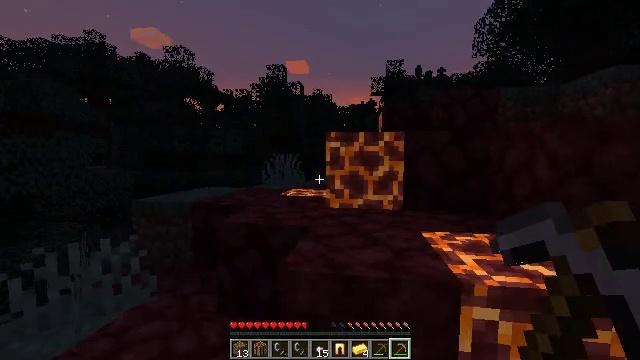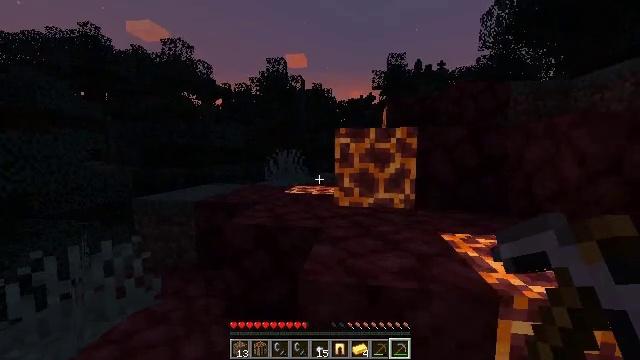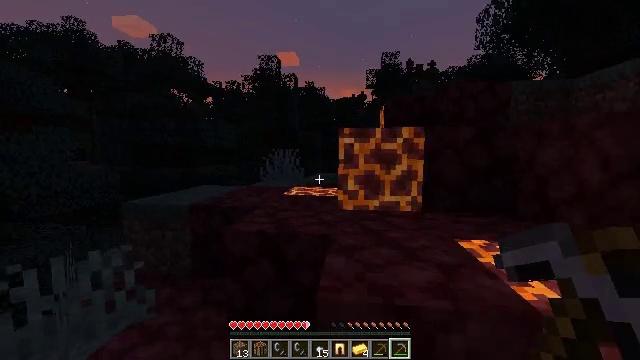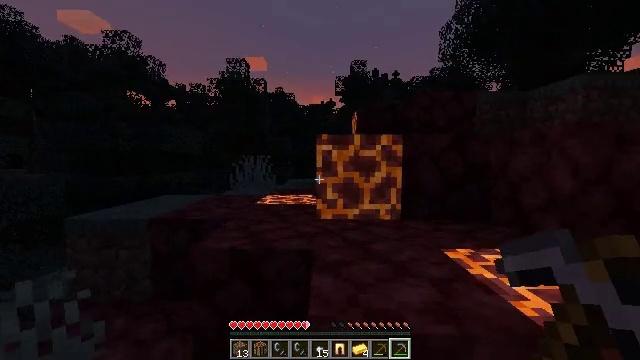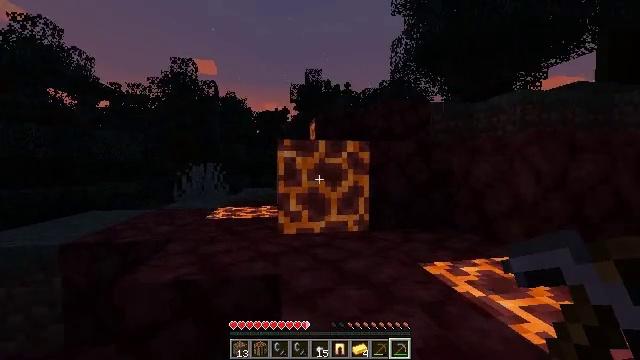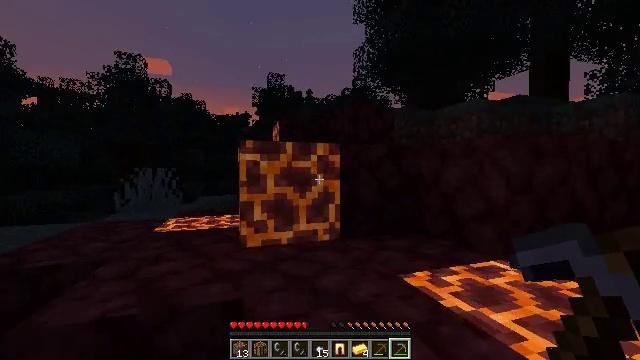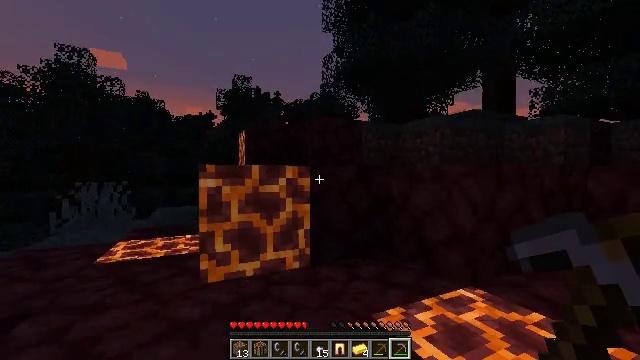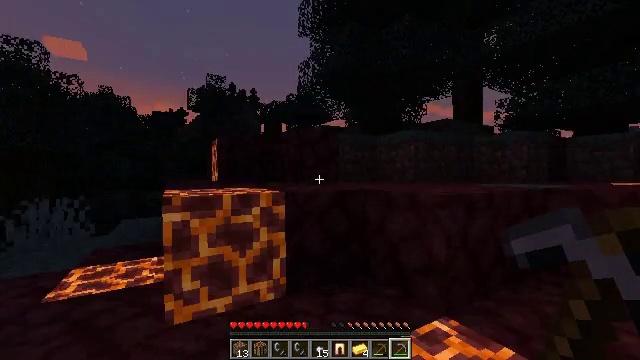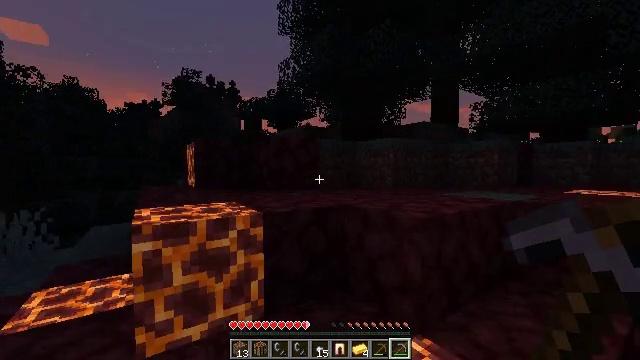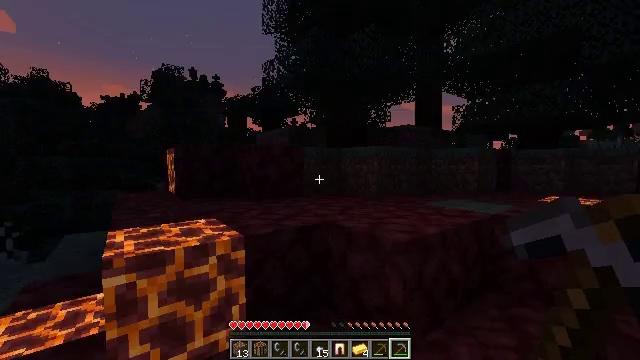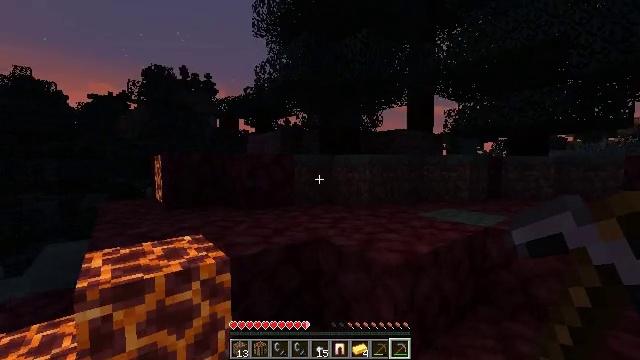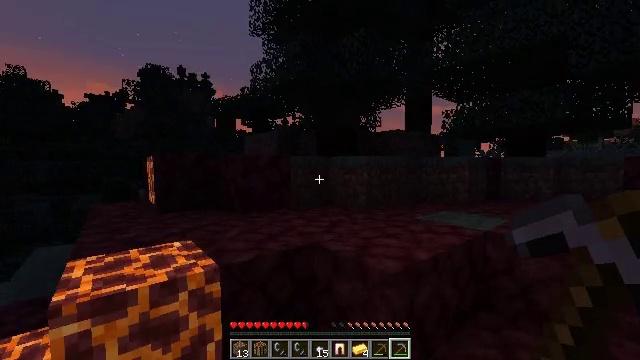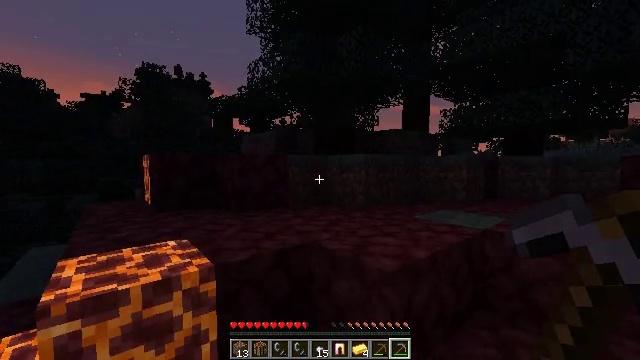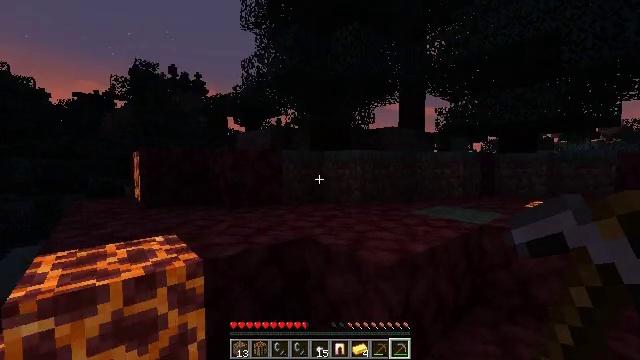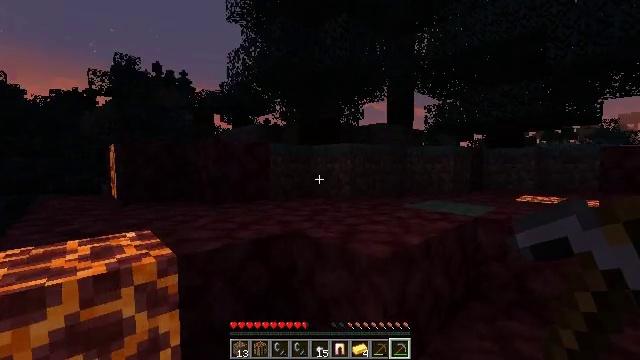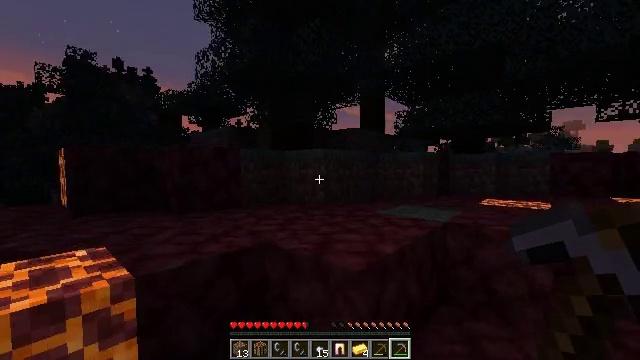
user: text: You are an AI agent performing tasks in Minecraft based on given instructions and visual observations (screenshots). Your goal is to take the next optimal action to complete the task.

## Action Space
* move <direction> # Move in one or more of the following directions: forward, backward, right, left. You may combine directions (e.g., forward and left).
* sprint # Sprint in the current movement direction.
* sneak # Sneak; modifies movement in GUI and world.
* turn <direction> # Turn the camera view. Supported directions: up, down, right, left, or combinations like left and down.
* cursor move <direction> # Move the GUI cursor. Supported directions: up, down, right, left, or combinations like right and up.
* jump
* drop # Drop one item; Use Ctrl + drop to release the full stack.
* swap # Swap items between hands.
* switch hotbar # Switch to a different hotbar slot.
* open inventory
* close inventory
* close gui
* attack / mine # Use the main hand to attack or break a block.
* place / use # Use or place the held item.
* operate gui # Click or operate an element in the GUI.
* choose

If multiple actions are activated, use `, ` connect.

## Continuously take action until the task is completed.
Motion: motion action
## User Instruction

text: Break the spruce log from the tree.
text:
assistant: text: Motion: move forward and move left, turn down
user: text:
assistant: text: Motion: move forward, turn right
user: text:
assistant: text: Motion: move forward, turn right and up
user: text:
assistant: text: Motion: move forward, turn right and up
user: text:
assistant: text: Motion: move forward, turn right and up
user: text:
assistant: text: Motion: move forward, turn right, jump
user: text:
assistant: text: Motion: move forward, turn right, jump
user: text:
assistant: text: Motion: move forward, turn right and down, jump
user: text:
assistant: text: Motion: move forward, turn right and down, jump
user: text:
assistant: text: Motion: move forward, turn right
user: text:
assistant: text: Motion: move forward
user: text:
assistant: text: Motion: move forward
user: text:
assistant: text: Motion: move forward
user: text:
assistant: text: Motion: move forward, turn right
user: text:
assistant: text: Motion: move forward, turn right, jump
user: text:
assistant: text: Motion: move forward, turn right, jump
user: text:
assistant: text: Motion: move forward, turn right, jump
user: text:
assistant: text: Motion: move forward, turn right, jump
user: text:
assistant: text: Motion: move forward, jump
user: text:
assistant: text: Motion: move forward
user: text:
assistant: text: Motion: move forward
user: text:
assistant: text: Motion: move forward
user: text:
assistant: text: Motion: move forward
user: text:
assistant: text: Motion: move forward
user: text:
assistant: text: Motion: move forward
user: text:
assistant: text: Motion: move forward
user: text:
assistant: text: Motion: move forward
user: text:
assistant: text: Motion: move forward
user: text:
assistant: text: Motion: move forward
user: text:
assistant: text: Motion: move forward, turn right and down